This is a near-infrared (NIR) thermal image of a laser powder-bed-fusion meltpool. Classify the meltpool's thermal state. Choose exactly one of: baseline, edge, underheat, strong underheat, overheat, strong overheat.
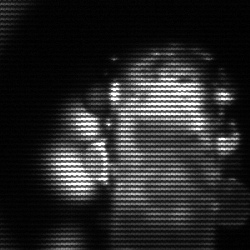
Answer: strong underheat